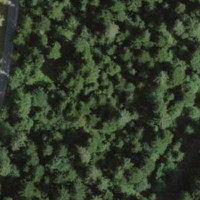
EUNIS habitat code: 43
Species observed at this site:
Linaria vulgaris